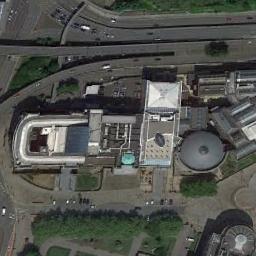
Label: church